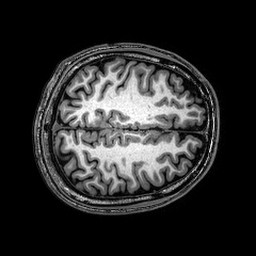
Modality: T1w
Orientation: axial
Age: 22
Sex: male